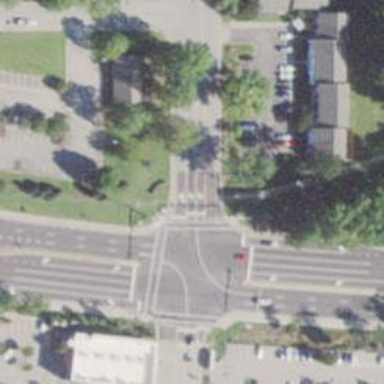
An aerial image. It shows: Footway with crossing lines.